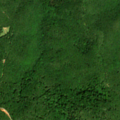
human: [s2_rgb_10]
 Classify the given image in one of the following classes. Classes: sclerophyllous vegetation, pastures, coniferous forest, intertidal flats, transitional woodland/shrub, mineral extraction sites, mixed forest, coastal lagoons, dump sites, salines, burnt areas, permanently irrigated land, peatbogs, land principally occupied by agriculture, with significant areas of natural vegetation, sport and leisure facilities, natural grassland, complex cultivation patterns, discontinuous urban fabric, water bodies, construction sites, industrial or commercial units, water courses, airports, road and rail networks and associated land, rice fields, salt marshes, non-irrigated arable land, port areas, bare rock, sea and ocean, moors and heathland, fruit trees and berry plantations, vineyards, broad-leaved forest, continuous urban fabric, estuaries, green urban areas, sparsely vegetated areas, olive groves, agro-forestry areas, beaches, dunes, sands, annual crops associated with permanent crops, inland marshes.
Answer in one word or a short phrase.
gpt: broad-leaved forest